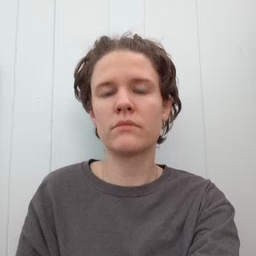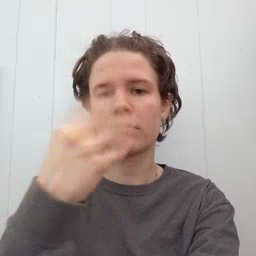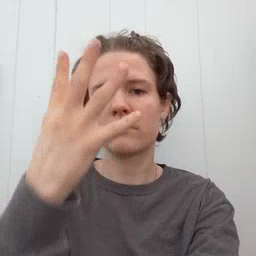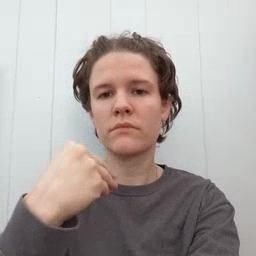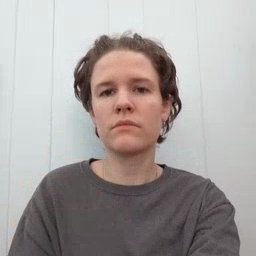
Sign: sleepy